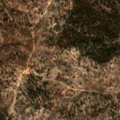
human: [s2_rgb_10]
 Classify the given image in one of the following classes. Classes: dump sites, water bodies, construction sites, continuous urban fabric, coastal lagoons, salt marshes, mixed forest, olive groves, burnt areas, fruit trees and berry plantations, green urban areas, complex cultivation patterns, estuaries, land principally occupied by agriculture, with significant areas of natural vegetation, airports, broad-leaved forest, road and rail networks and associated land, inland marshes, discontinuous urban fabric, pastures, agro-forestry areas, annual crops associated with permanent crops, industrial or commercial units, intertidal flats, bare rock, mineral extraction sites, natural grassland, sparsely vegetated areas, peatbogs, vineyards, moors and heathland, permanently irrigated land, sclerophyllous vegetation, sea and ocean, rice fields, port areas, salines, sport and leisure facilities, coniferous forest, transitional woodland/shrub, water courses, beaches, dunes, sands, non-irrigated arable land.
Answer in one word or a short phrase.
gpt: broad-leaved forest, mixed forest